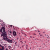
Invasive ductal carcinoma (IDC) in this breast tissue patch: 0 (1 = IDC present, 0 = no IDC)